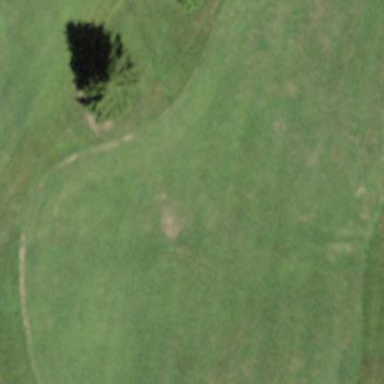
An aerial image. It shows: Scenic golf fairway.